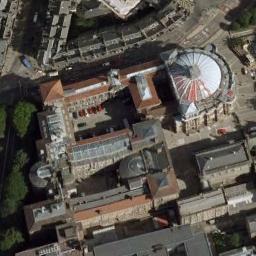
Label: church